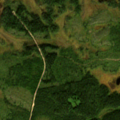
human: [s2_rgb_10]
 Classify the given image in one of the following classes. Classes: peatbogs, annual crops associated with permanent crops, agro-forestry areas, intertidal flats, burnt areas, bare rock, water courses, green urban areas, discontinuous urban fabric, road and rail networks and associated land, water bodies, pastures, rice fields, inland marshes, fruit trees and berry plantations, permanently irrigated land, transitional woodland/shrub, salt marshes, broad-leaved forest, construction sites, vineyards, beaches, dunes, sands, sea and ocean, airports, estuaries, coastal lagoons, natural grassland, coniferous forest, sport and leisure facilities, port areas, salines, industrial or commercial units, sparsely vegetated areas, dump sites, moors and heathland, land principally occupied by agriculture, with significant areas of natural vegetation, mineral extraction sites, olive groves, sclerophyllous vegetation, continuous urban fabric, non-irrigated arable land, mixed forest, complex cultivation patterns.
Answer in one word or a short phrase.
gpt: coniferous forest, transitional woodland/shrub, peatbogs